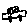
Label: car